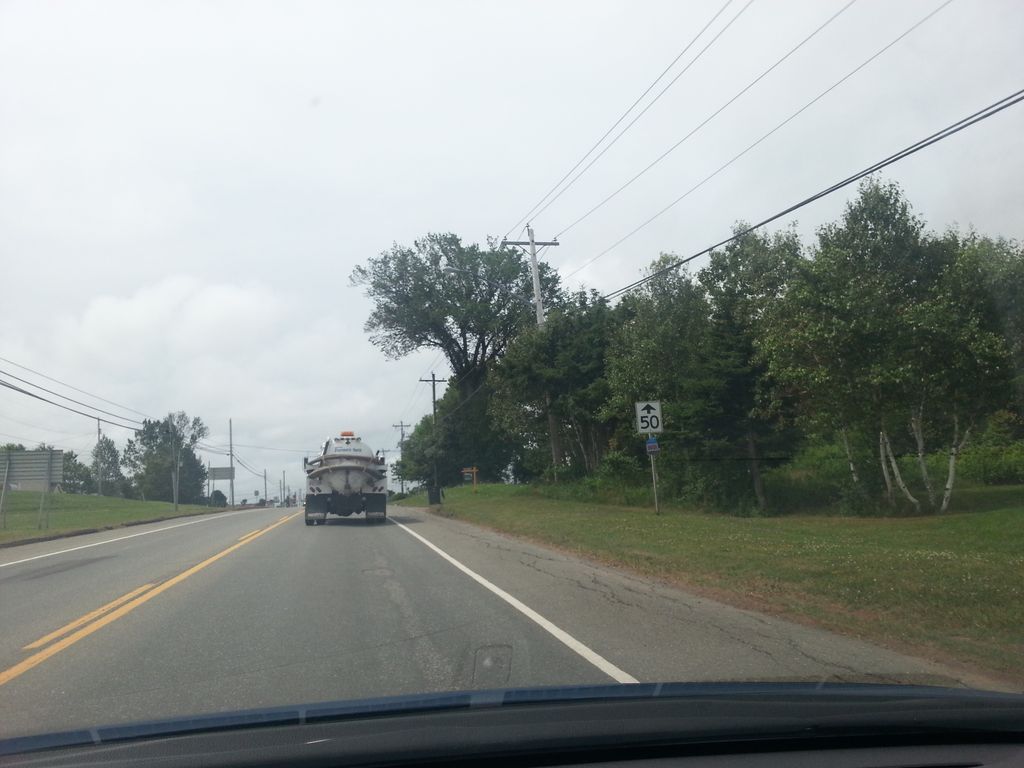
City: charlottetown